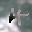
Label: 4